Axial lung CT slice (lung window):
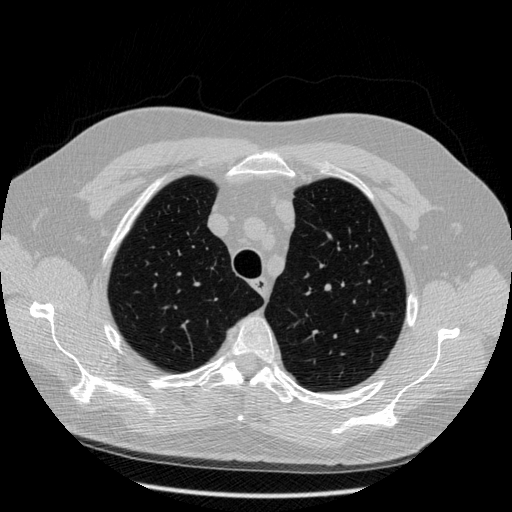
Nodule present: no